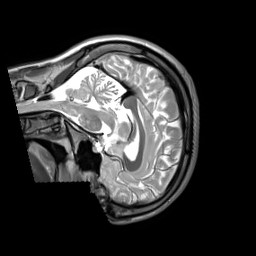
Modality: T2w
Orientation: sagittal
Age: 24
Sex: male
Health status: ill
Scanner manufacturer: siemens
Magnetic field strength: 3 T
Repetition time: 2.8 s
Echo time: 0.326 s